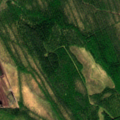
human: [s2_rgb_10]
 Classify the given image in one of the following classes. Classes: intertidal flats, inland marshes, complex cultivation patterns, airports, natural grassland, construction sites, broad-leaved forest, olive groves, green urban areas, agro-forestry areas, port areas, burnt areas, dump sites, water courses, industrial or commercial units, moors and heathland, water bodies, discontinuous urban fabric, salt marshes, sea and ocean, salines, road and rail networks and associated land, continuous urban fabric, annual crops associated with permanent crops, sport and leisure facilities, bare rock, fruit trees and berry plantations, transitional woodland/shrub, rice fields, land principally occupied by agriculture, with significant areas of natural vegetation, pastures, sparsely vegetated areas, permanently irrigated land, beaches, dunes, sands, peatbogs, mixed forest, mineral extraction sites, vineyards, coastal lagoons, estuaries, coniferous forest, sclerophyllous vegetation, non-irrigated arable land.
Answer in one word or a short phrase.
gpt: coniferous forest, mixed forest, peatbogs